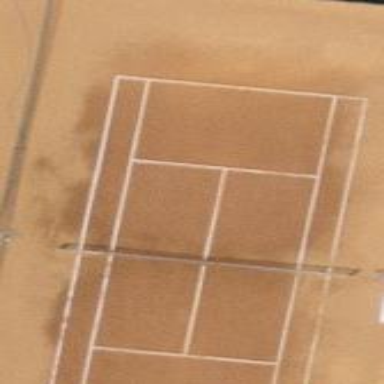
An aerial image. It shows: Tennis court in leisure pitch.